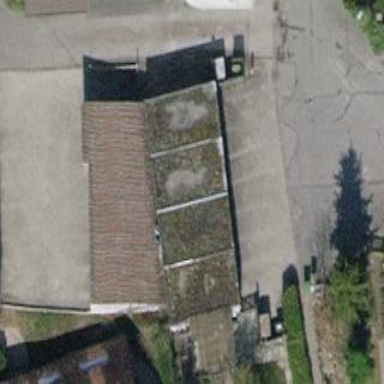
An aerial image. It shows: Group of garages.